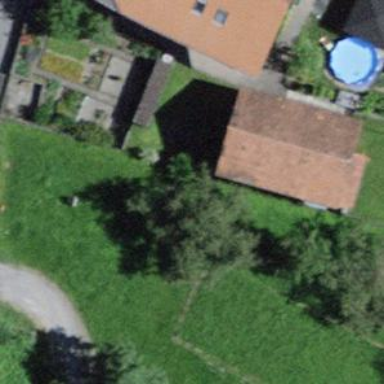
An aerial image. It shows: Rural barn.